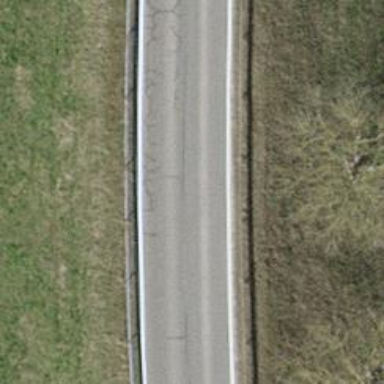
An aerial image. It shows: Tertiary road with asphalt surface.